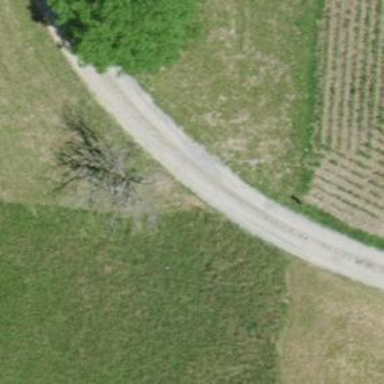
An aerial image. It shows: Service road with gravel surface. No sidewalk.